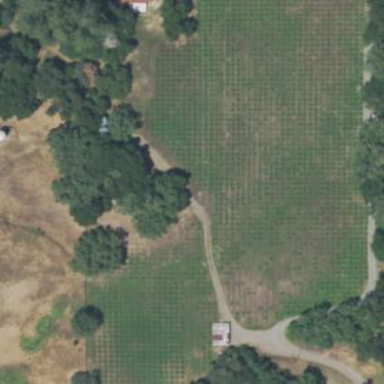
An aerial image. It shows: Vineyard with wine grapes as the crop.